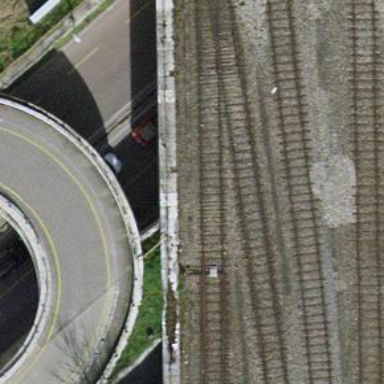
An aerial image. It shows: Single track railway siding.